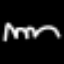
Label: squiggle